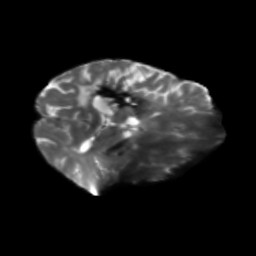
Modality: T2w
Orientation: axial
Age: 51
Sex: female
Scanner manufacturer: siemens
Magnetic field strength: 3 T
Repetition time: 5.25 s
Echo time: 0.08 s